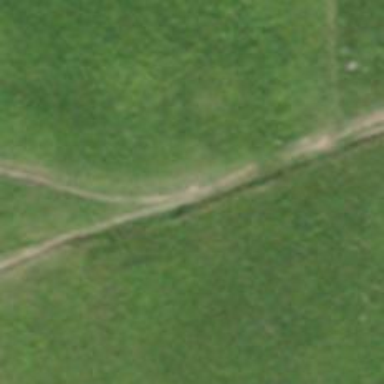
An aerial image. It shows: Path covered in grass.